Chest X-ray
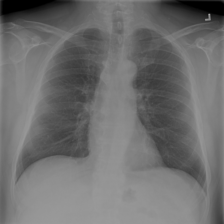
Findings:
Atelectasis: negative
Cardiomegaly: negative
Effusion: negative
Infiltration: negative
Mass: negative
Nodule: negative
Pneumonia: negative
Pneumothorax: negative
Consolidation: negative
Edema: negative
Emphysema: negative
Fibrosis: negative
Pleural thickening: negative
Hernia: negative